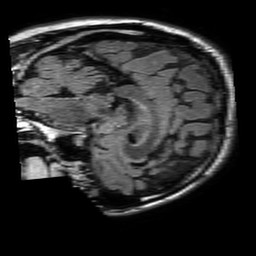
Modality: FLAIR
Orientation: sagittal
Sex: male
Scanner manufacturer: philips
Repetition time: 11 s
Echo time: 0.125 s